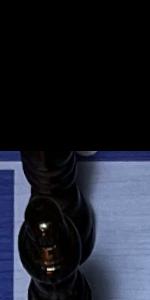
Label: Bishop_Black